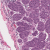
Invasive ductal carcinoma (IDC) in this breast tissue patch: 0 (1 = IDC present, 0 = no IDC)